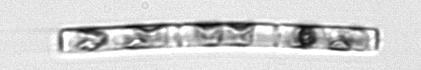
Label: Guinardia_delicatula